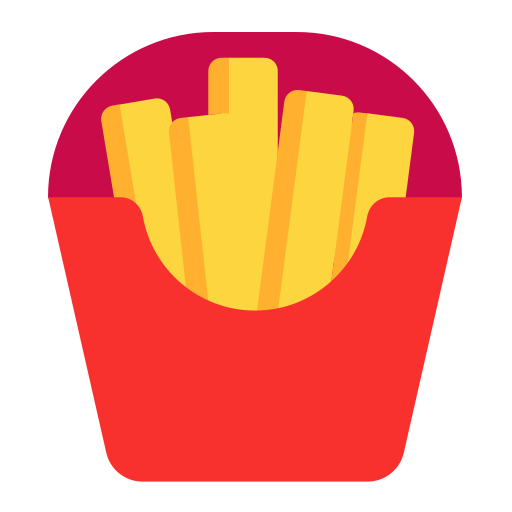
french fries flat